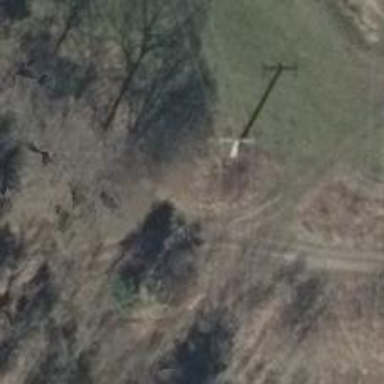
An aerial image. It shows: Power pole.